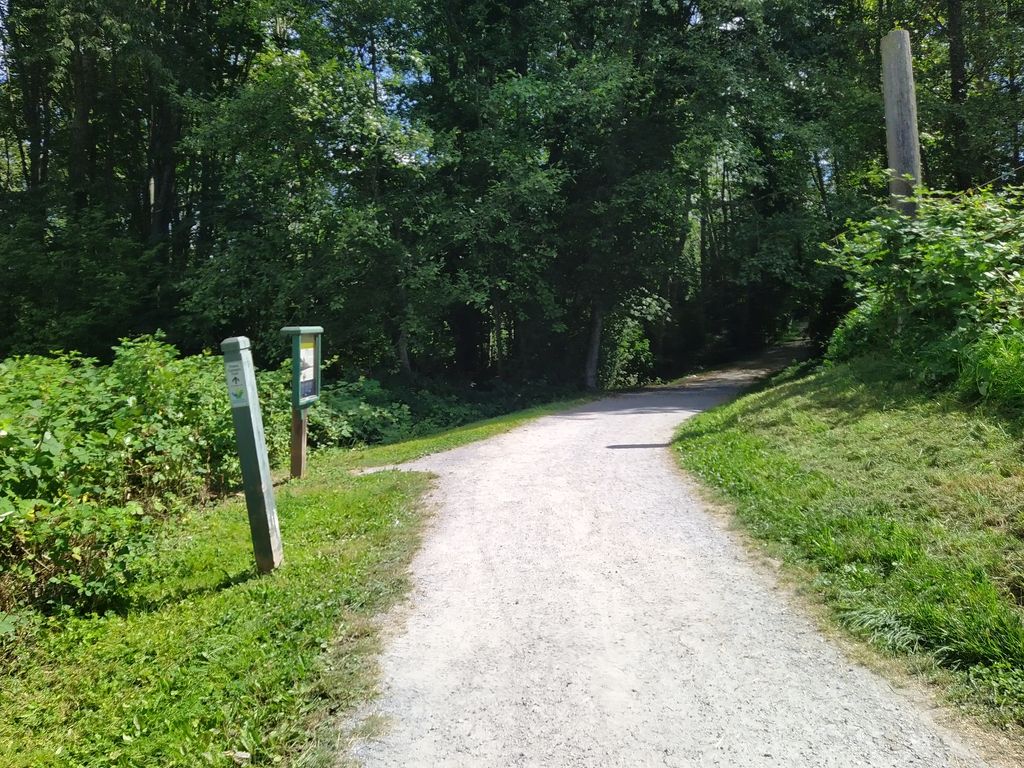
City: vancouver